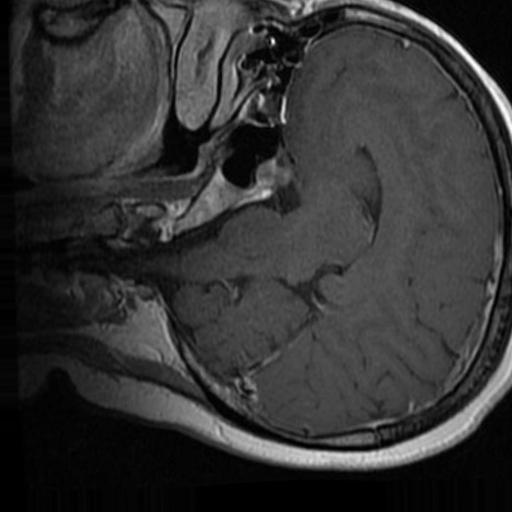
Label: brain_tumor